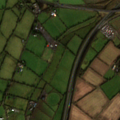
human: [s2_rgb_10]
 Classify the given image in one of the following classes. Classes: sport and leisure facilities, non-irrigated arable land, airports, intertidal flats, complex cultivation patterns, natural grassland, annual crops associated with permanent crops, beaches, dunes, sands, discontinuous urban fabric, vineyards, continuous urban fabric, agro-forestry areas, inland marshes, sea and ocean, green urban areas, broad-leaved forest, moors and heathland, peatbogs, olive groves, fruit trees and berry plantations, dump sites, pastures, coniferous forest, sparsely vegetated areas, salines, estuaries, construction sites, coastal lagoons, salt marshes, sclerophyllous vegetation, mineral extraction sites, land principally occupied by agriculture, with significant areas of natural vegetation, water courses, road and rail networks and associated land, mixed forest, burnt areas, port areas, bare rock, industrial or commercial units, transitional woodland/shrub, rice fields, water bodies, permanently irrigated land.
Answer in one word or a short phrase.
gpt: road and rail networks and associated land, non-irrigated arable land, pastures